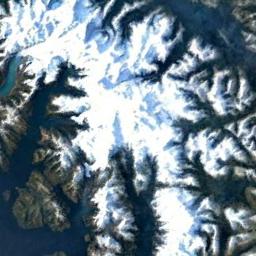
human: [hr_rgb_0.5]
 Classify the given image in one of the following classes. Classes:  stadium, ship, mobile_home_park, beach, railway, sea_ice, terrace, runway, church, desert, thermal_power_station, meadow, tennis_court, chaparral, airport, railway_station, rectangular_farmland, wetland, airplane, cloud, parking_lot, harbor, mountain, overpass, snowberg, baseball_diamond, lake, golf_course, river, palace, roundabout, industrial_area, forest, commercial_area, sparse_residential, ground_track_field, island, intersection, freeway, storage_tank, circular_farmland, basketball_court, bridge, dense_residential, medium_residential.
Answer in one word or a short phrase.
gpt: snowberg